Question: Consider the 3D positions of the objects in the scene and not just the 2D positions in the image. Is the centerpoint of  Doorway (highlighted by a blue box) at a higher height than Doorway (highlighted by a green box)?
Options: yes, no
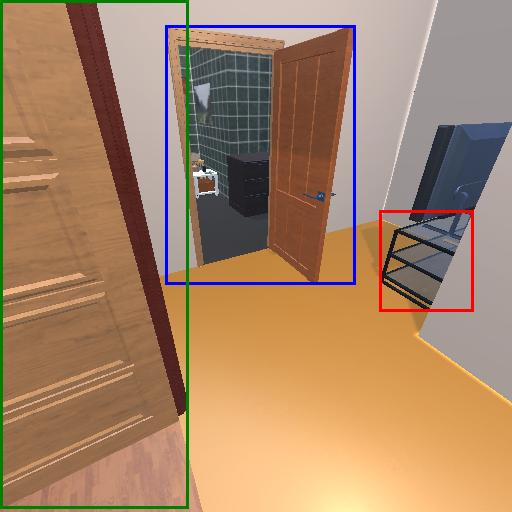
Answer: yes